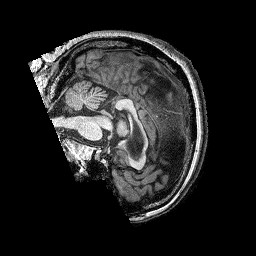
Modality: T1w
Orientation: sagittal
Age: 55
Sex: female
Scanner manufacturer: siemens
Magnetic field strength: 3 T
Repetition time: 2.25 s
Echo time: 0.00452 s